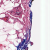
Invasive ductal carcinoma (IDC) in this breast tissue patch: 0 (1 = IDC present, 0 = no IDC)